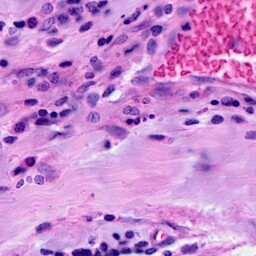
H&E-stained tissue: Breast